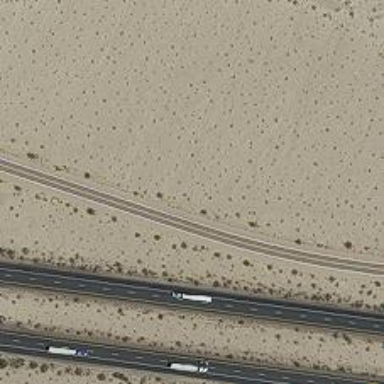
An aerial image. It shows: Abandoned road.